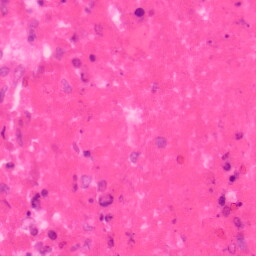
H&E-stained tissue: Colon